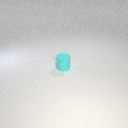
small cyan rubber cylinder